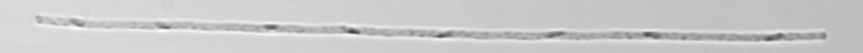
Label: Leptocylindrus